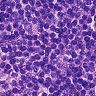
Metastatic tissue present: no